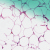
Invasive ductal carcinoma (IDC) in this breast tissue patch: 0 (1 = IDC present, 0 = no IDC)